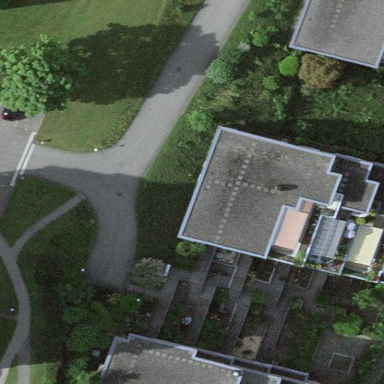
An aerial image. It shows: Terrace building.